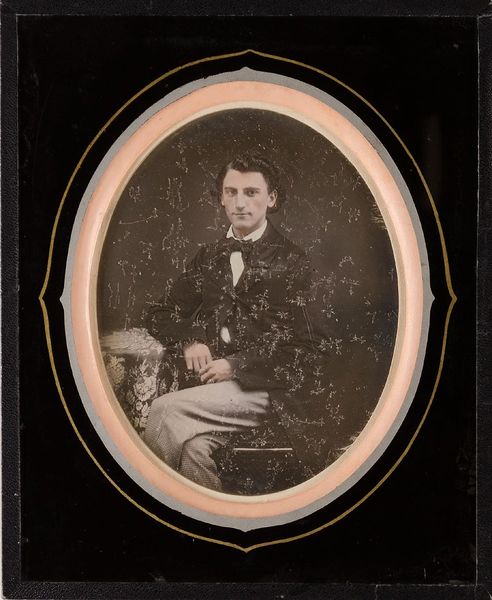
Titel: G. F. Johannsen (geb. 1833). Hamburg, um 1853
Künstler: Wilhelm Kirchheim
Standort: Hamburg
Institution: Museum für Kunst und Gewerbe Hamburg
Schlagwörter: mann, portrait, figur, foto, fotografie, photographie, photo, lichtbild, handkoloriert, daguerreotypie, bildwerke, angewandte und bildende kunst, hessische systematik, porträt, porträtfotografie, porträtphotographie, hüftbild, handkolorierung